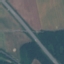
Land use / land cover class: Highway